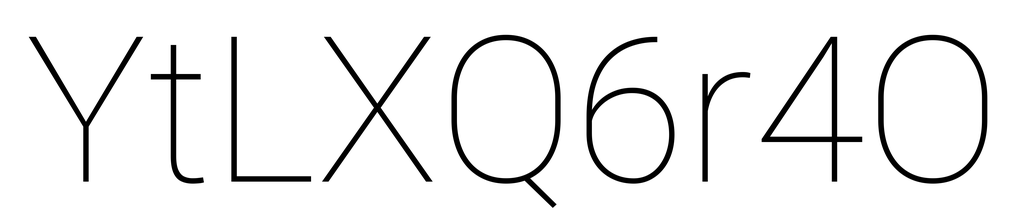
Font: Roboto_Thin